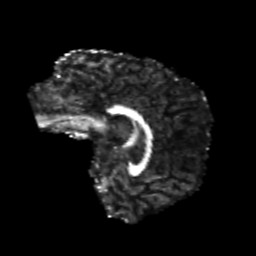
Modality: FA
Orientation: sagittal
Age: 22
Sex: female
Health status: healthy
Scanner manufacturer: philips
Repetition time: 7.389 s
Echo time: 0.08599 s